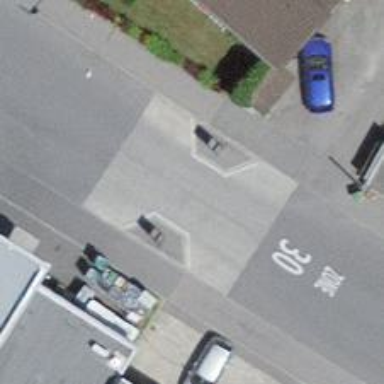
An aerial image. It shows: Traffic calming feature called choker.